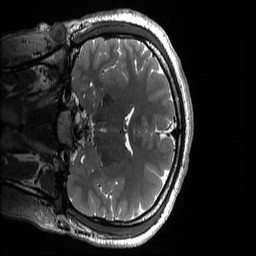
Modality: T2w
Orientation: coronal
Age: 19
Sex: male